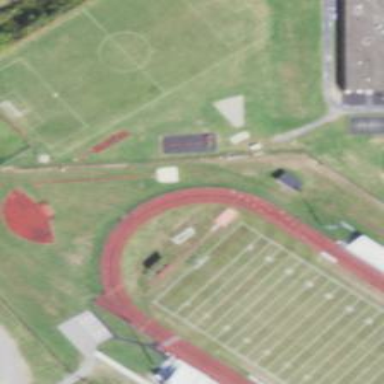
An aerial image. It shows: Track in leisure land.